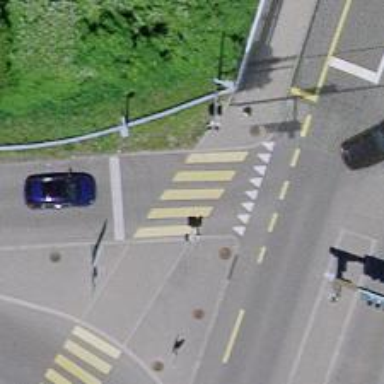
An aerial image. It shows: Crossing with traffic signals and zebra markings.